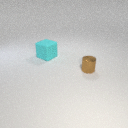
large cyan rubber cube to the left of small brown metal cylinder